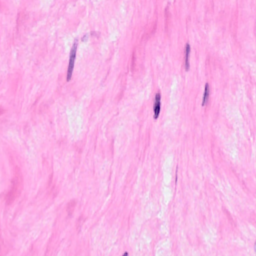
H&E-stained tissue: Breast